Question: >
<URL>
This problem had been bothering me for the past two days.
What is the Scala way of solving such puzzle? I've tried to implement the nested for loops shown in python in Scala below but it just doesn't work. The loop is already giving me 0 results on the 2nd constraint. This is probably due to me being new to Scala and missing out some details.
If anybody got any idea, please help my poor soul, thanks.

heres my code,
'''
val houses = List(1, 2, 3, 4, 5)
val orderings = houses.permutations
val List(first, _, middle, _, _) = houses
def imright(h1: Int, h2: Int) = h1 - h2 == 1
def nextto(h1: Int, h2: Int) = math.abs(h1 - h2) == 1
for (List(red, green, ivory, yellow, blue) <- orderings if imright(green, ivory))
for(List(englishman, spaniard, ukrainian, japanese, norwegian) <- orderings;
if englishman == red;
if norwegian == first) println(orderings.length)
'''
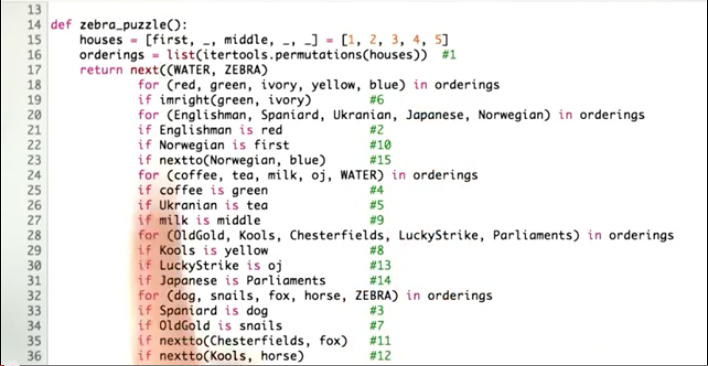
Answer: '''
val houses = List(1, 2, 3, 4, 5)
val orderings = houses.permutations.toList
val List(first, _, middle, _, _) = houses
def imright(h1: Int, h2: Int) = h1 - h2 == 1
def nextto(h1: Int, h2: Int) = math.abs(h1 - h2) == 1
for (List(red, green, ivory, yellow, blue) <- orderings if imright(green, ivory))
for(List(englishman, spaniard, ukranian, japanese, norwegian) <- orderings
if (englishman == red)
) println(Map(
"englishman" -> englishman
,"red" -> red
,"norwegian" -> norwegian
,"first" -> first
))
'''